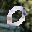
Label: 0